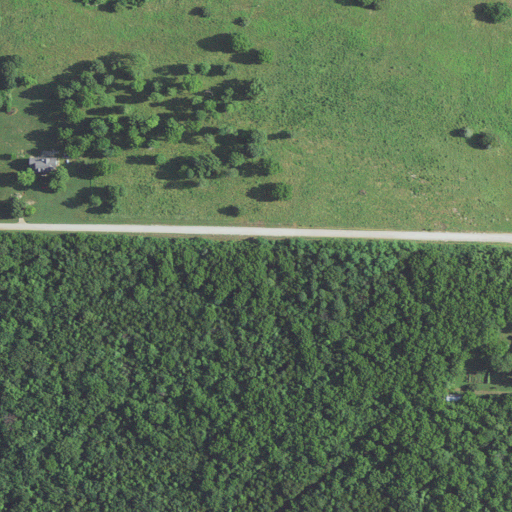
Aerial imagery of mountain in Missouri named Brushy Mound containing deciduous forest, evergreen forest, pasture, open development, mixed forest, shrub, and low intensity development